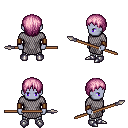
a pixel art fantasy rpg character, male body template, dark elf, purple skin, chain mail, white pants, pink plain hairstyle, leather bracers, metal boots, spear, four views (front, back, left, right), 2x2 character sprite sheet, small pixel art, hard edges, no anti-aliasing